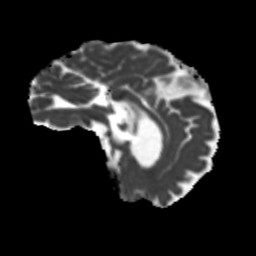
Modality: MD
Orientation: sagittal
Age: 74
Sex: female
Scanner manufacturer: siemens
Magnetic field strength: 3 T
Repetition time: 5.25 s
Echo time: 0.08 s